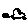
Label: car